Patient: sex F, age 59
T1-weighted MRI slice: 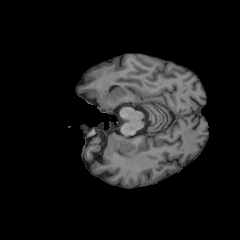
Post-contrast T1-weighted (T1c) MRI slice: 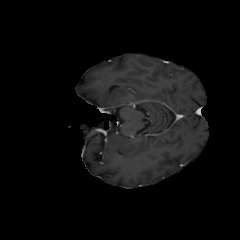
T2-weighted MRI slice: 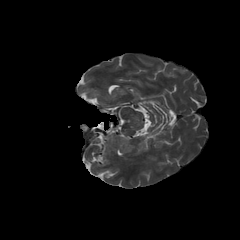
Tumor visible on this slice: no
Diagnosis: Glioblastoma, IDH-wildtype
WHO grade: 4